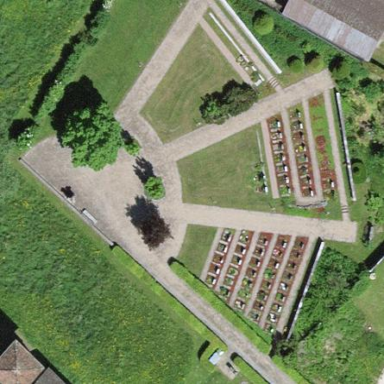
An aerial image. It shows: Cemetery.